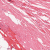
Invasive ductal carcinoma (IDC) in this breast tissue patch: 0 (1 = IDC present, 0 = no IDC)